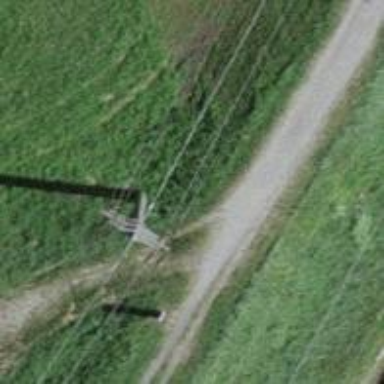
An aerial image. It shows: Support pole.